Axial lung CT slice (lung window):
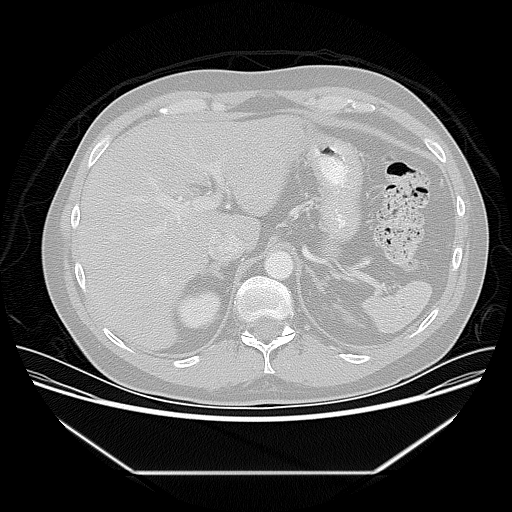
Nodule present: no